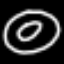
Label: donut